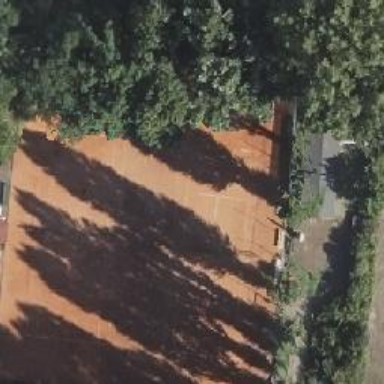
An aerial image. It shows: Tennis court on the leisure land pitch.